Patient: sex M, age 73
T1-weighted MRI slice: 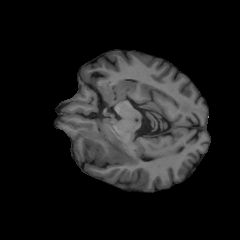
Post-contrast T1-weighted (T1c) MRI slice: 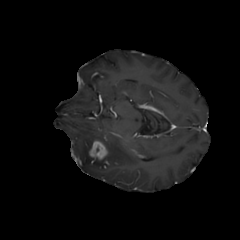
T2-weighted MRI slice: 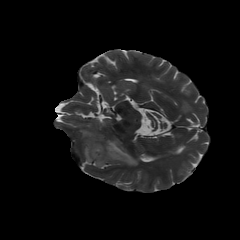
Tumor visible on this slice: yes
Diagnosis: Glioblastoma, IDH-wildtype
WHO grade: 4